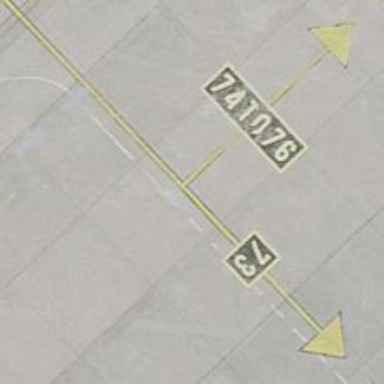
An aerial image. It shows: Image of taxiway at airport.